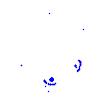
Particle: kaon